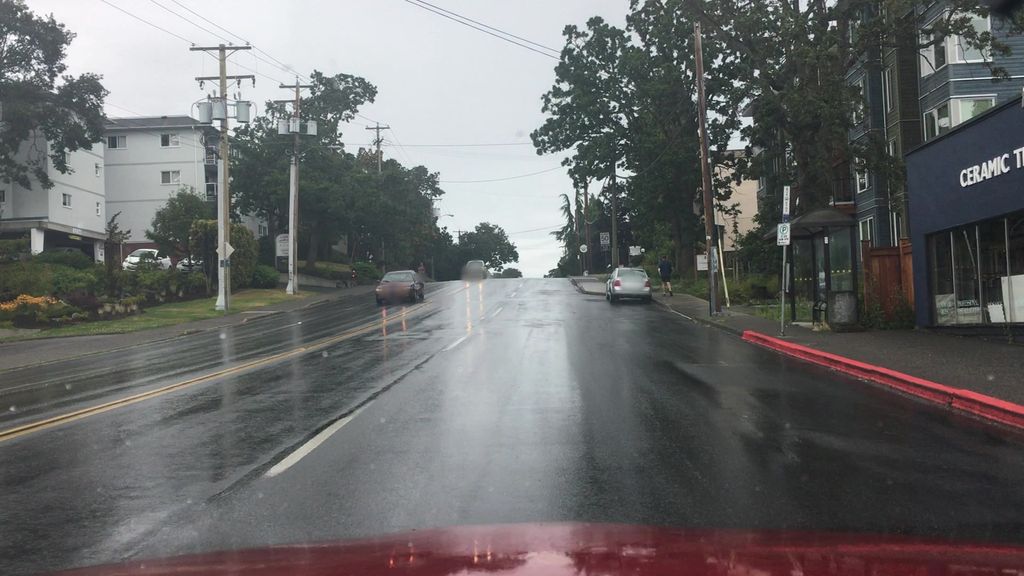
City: victoria